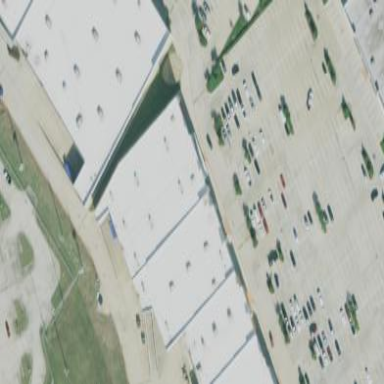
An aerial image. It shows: Retail building.